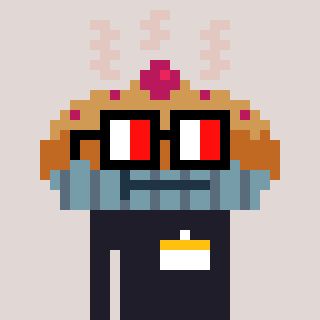
a pixel art character with square glasses with black frames and red eyes, a pie-shaped head and a grayscale-colored body on a warm background